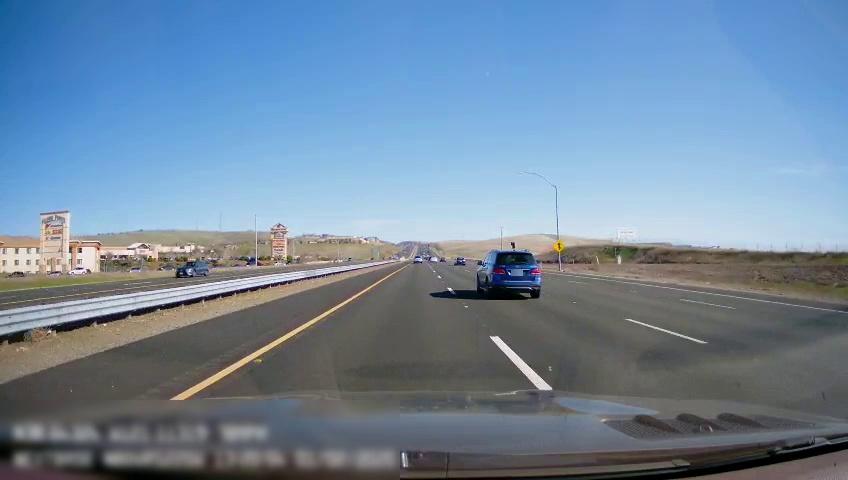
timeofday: Day
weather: Sunny
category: Drivable Space
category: Drivable Space
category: Vehicles | Car
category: Vehicles | SUV
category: Vehicles | SUV
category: Vehicles | Car
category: Vehicles | Car
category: Vehicles | SUV
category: Vehicles | SUV
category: Vehicles | Car
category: Vehicles | Car
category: Vehicles | Car
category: Lanes | Current Lane
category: Lanes | Current Lane
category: Lanes | Alternate Lane
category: Lanes | Alternate Lane
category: Lanes | Alternate Lane
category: Lanes | Opposite Lane
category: Lanes | Opposite Lane
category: Lanes | Opposite Lane
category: Traffic | Signs